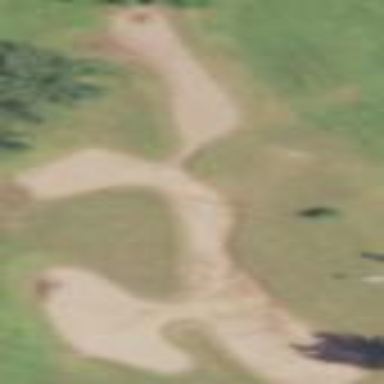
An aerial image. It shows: Sand bunker on golf course.